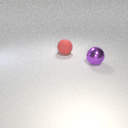
large purple metal sphere to the right of large red rubber sphere